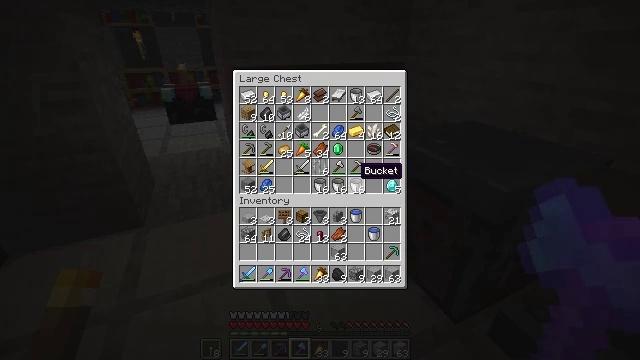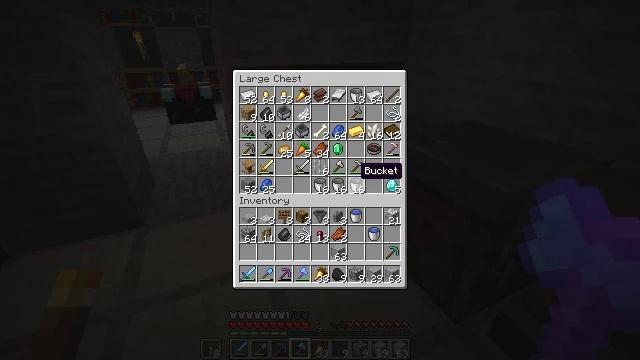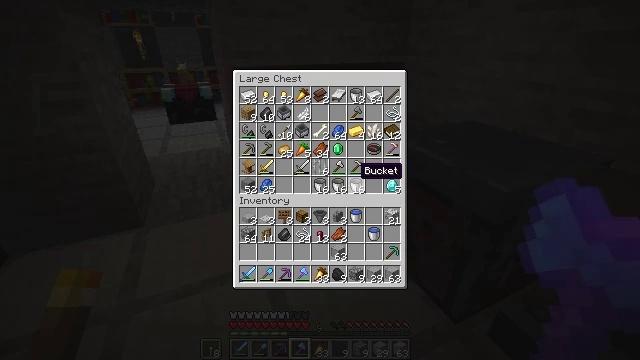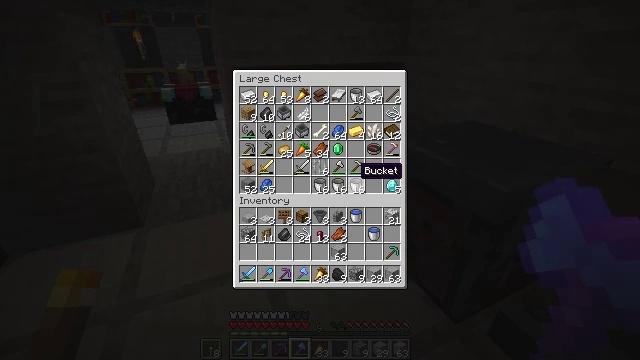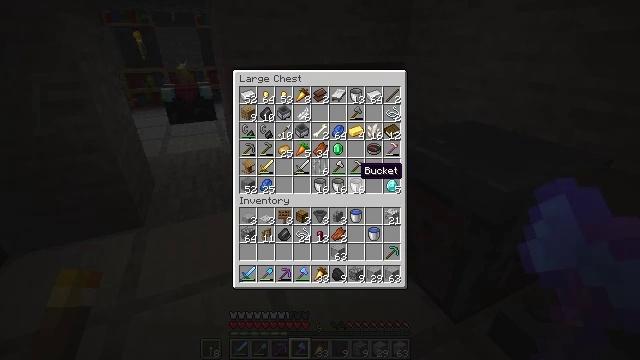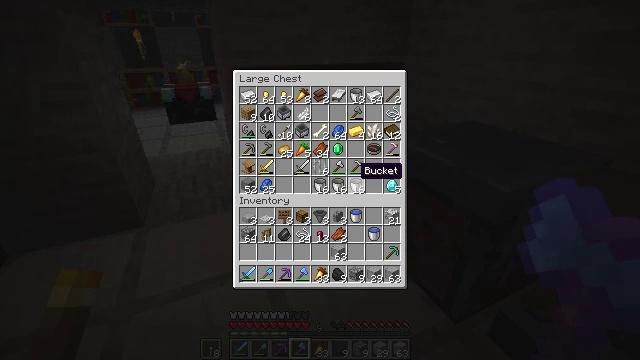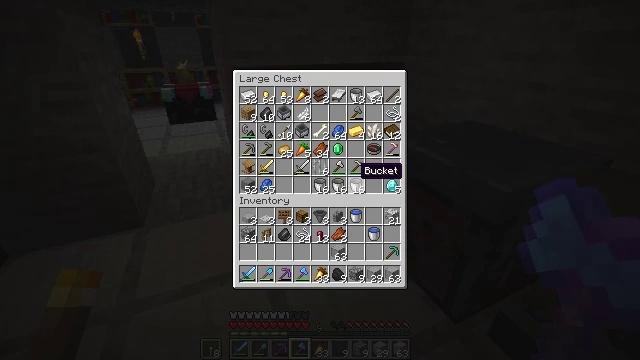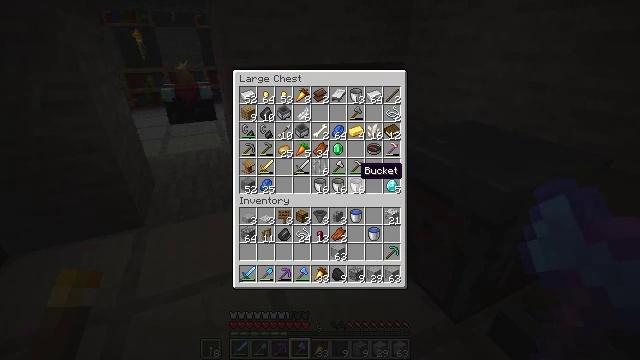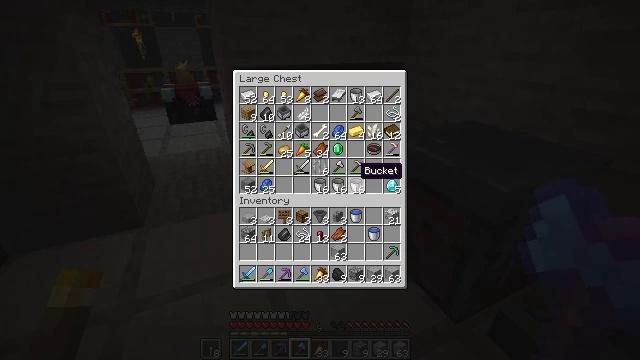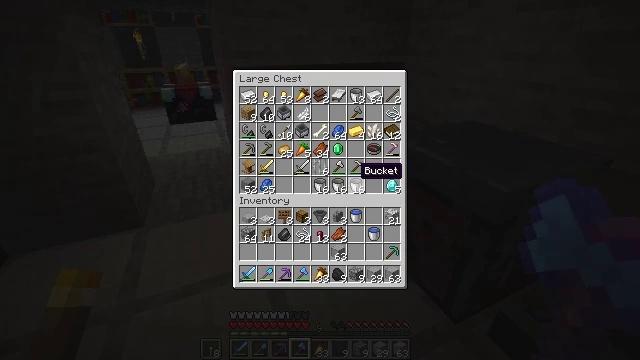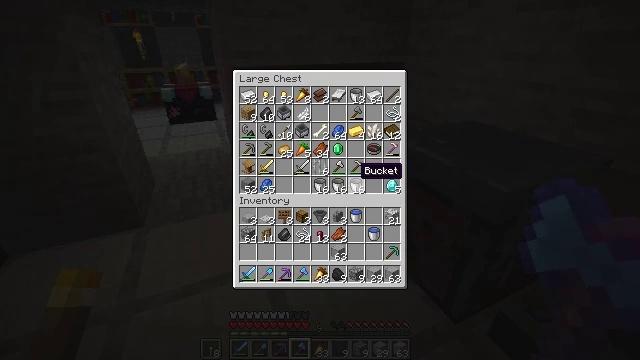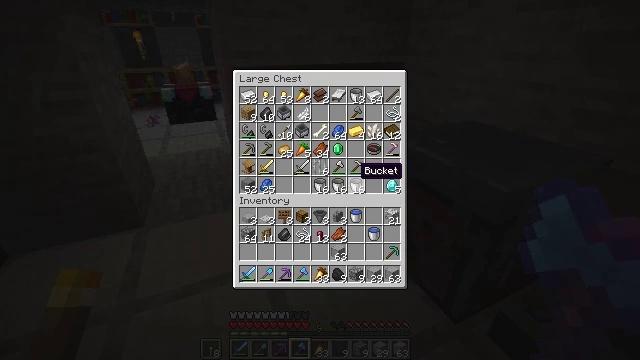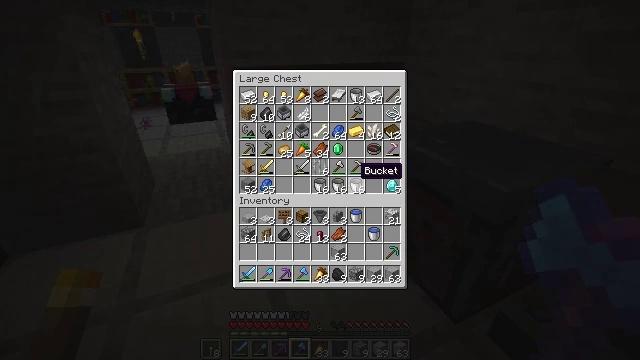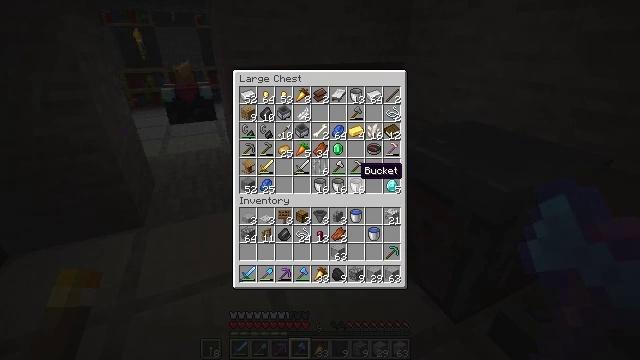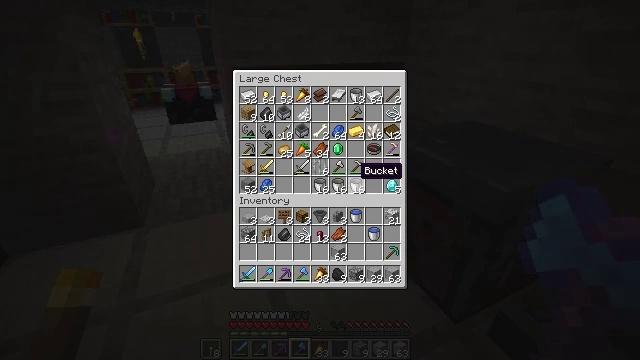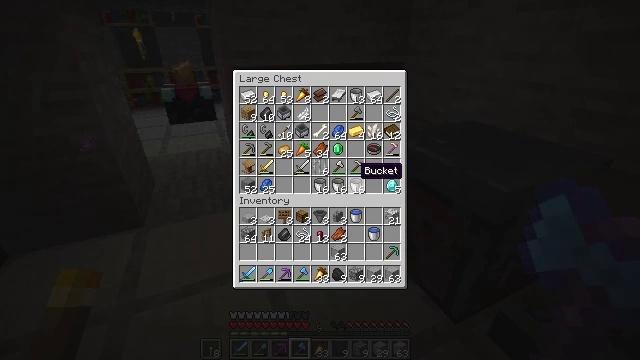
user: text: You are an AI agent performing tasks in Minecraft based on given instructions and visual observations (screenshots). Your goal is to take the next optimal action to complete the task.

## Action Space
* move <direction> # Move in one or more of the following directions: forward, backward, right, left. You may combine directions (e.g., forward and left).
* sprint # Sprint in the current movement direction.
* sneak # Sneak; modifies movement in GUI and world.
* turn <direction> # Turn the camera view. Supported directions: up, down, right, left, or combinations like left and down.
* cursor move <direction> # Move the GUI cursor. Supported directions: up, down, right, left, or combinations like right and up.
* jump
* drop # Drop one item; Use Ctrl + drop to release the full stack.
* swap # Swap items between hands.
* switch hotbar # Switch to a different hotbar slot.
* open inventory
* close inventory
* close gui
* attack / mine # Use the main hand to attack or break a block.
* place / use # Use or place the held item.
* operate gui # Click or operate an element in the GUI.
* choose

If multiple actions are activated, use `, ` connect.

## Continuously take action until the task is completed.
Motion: motion action
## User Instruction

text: Harvest the large fern for decoration.
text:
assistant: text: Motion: sneak
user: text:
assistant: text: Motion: sneak
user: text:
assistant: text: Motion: sneak
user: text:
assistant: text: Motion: sneak
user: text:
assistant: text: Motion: sneak
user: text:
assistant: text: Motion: sneak
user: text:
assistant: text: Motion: sneak
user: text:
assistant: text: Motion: sneak
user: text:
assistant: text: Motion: sneak
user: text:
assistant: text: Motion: sneak
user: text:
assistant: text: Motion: sneak
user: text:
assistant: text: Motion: sneak
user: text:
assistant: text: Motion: sneak
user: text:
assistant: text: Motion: sneak
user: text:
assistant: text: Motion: sneak
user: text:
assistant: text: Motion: sneak
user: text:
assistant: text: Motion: sneak
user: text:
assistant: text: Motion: sneak
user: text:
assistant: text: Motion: sneak
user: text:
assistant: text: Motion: sneak
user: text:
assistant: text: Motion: sneak
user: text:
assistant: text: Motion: sneak
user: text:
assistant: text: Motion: sneak
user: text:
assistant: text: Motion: sneak
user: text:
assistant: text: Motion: sneak
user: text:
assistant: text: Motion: sneak
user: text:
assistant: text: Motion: sneak
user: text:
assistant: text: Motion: sneak
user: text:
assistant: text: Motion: sneak
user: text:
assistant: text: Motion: sneak